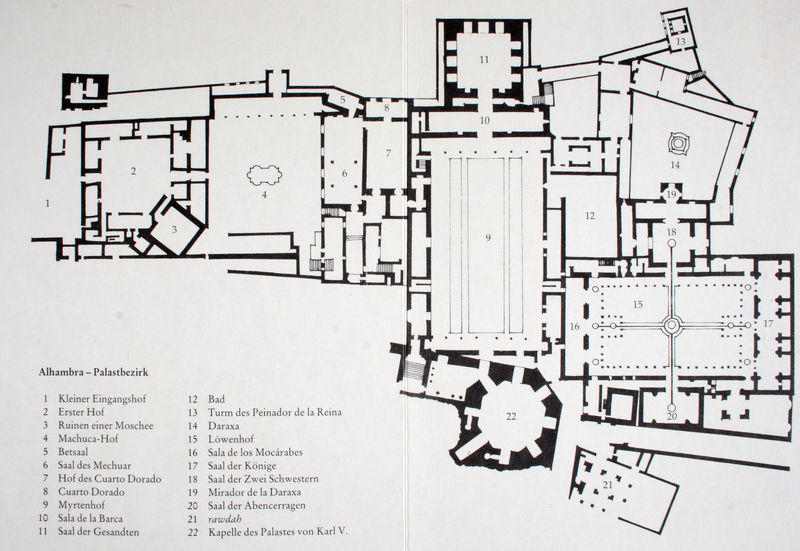
Titel: Grundriss des Palastkomplexes
Standort: Granada
Institution: Alhambra
Schlagwörter: weiß, fenster, raum, schwarz, skizze, säulen, zeichnung, zimmer, anlage, gebäude, schloss, architektur, kirche, brunnen, turm, garten, spanien, schrift, umrisse, mauer, hof, saal, könig, zahlen, ziffern, umriss, aufsicht, wände, bad, eingang, innenhof, ruine, burg, kloster, kreuz, orient, türme, palast, druck, schwarzweiss, ruinen, flur, räume, altar, kathedrale, tore, arabisch, mauern, kapelle, plan, zentrum, tempel, nummern, querschnitt, nummer, höfe, legende, grundriss, lageplan, durchgänge, palst, gebäudeplan, säle, maurisch, index, palastanlage, bezirk, mosche, alhambra, granada, baad, palastbezirk, 22, zahken, gebeude